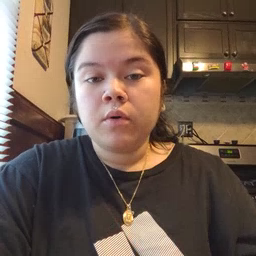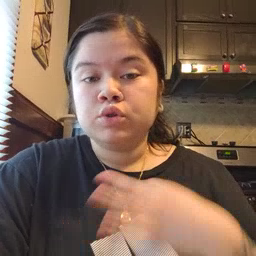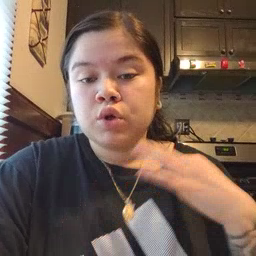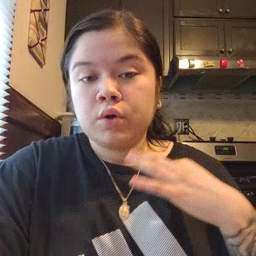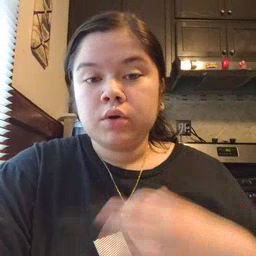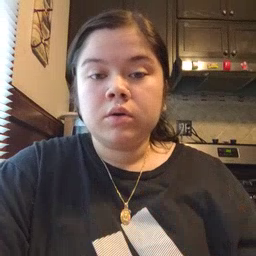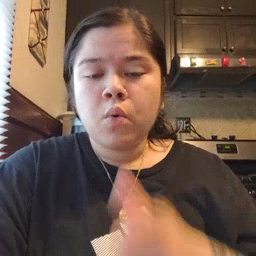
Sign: shirt